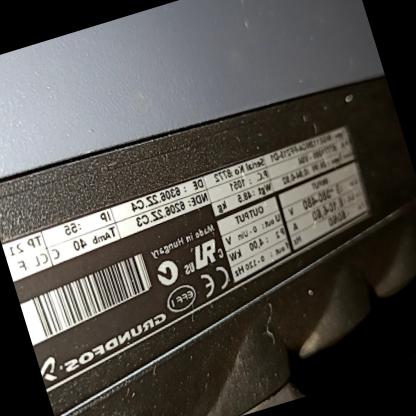
Klasa: tabliczka-znamionowa